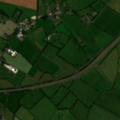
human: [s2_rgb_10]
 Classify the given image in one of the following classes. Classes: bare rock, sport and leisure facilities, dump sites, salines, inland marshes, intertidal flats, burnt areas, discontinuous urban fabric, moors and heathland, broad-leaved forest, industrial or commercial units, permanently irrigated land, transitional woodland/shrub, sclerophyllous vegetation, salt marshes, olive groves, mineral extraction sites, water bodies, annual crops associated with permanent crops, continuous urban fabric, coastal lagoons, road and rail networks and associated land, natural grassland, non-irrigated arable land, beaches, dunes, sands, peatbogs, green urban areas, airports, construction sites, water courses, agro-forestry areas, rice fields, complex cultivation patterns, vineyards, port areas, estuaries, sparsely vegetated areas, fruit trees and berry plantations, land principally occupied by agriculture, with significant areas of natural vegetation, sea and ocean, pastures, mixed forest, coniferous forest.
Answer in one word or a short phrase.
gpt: pastures